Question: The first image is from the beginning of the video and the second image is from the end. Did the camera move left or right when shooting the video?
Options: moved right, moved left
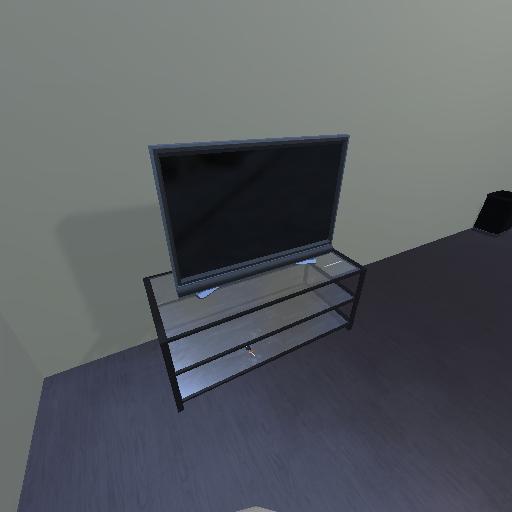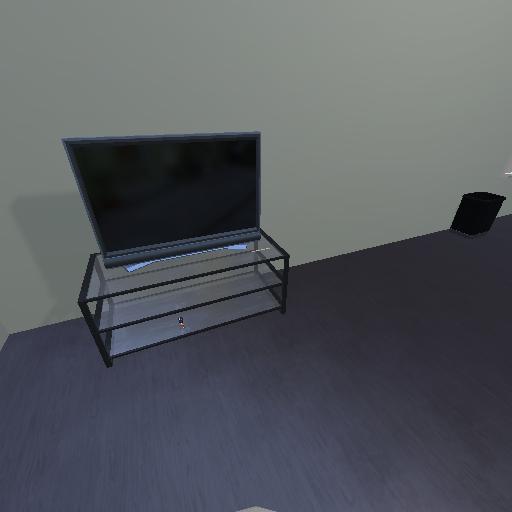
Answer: moved right